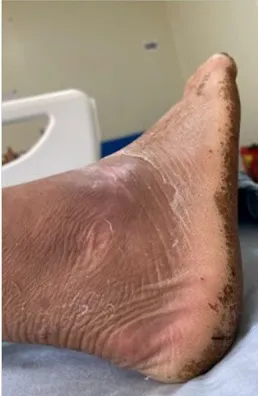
Status of the affected limb 17 days after the snakebite accident. Foot.
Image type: medical_photograph (skin_photograph)